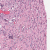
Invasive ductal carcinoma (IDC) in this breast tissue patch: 0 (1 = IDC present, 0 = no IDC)